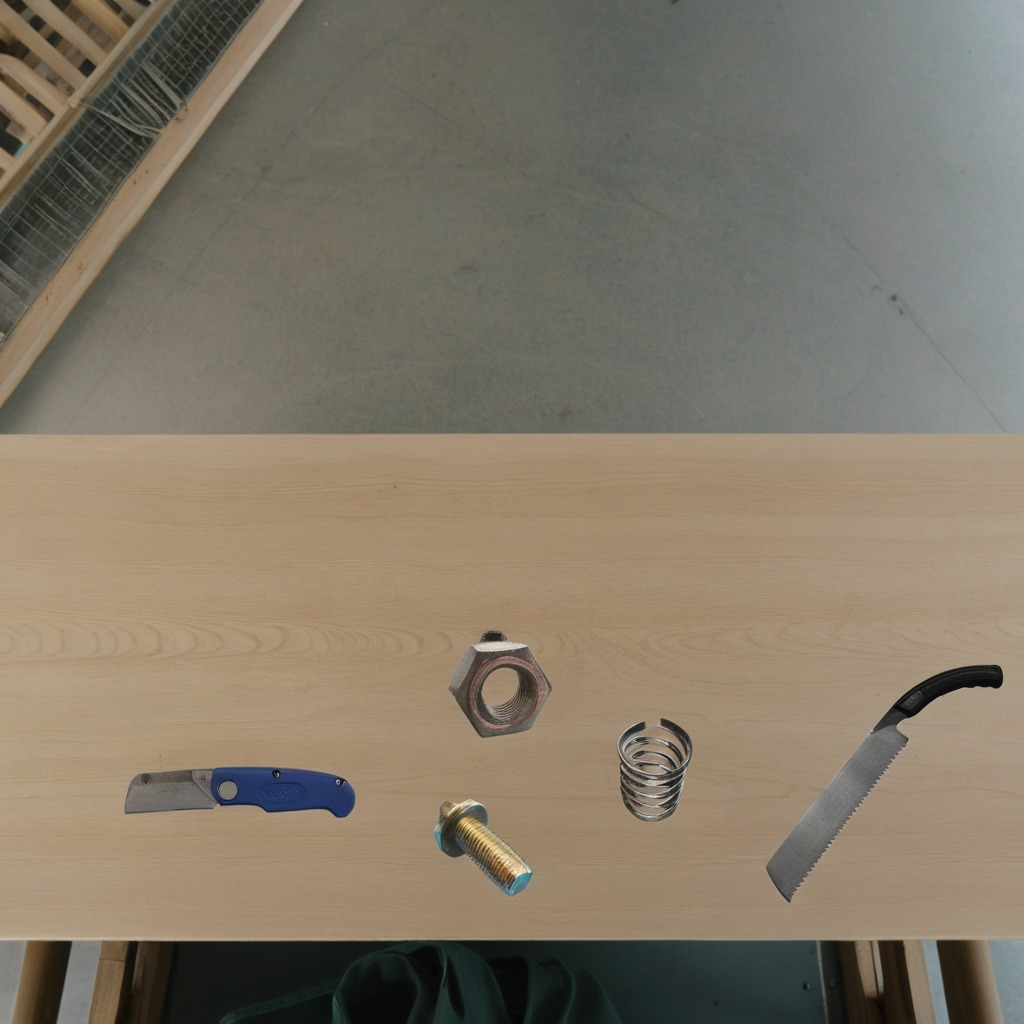
A utility knife, a metal machine screw, a coiled metal spring, a handheld metal saw, and a metal nut are lying on a workbench inside a coastal fishing gear workshop.